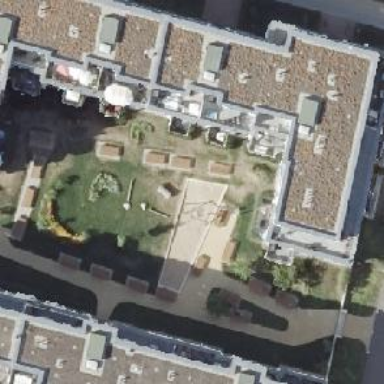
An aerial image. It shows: Playground area for leisure land.